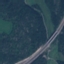
Land use / land cover class: Highway